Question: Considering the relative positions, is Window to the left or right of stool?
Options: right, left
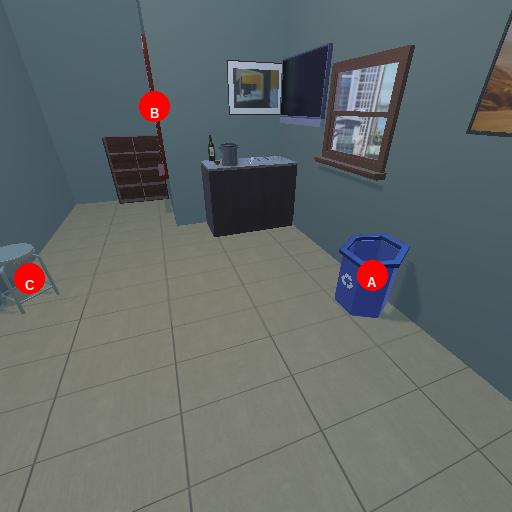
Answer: right